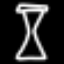
Label: hourglass